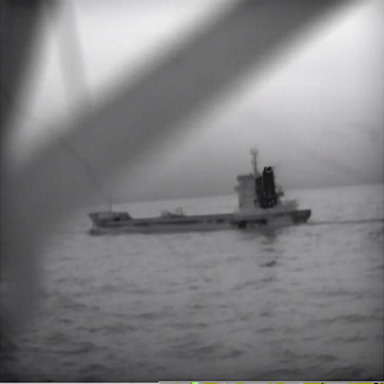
There is a liner in the infrared image.